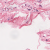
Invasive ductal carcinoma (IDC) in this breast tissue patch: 0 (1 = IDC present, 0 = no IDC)